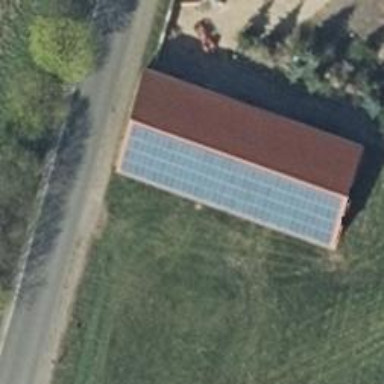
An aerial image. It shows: Solar photovoltaic panel generating electricity through small installation.